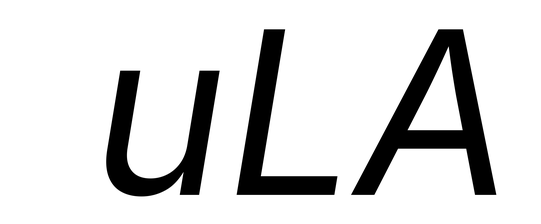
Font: Inter-Italic_Italic